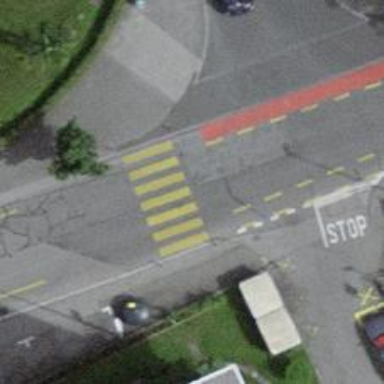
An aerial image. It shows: Asphalt residential road with designated cycle lane on both sides.